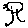
Label: tree